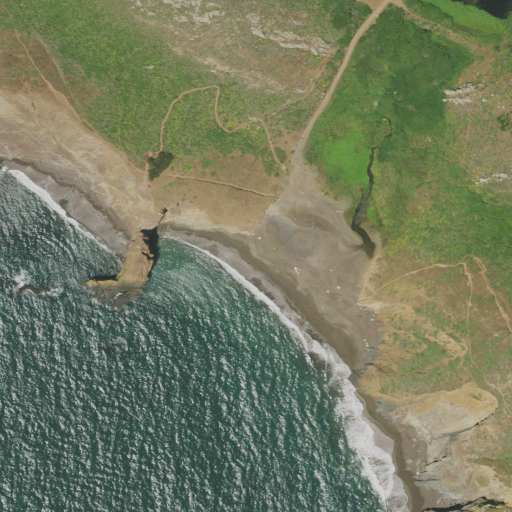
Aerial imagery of valley in California named Tennessee Valley containing shrub, open water, herbaceous wetlands, woody wetlands, and mixed forest